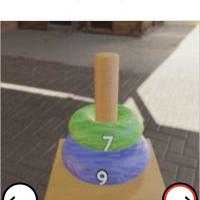
Task: sum
Answer: 16